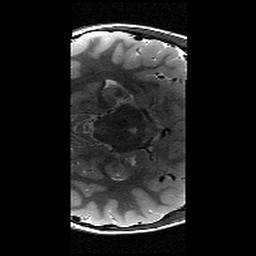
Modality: T2w
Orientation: axial
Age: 9
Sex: female
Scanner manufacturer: siemens
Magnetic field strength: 3 T
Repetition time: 9.23 s
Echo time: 0.067 s